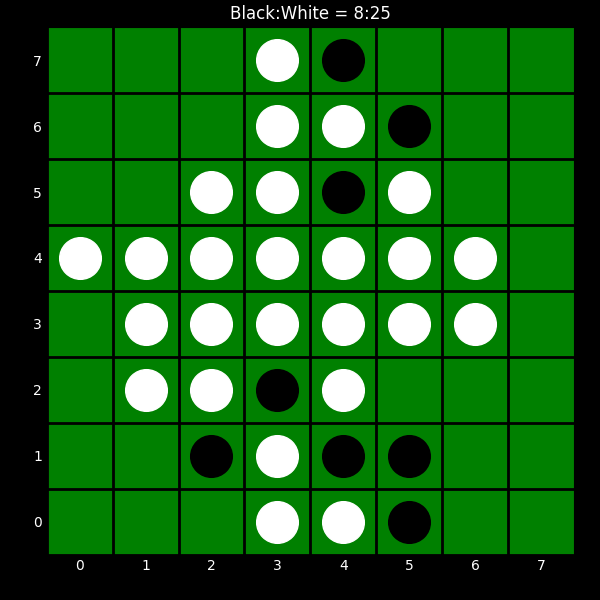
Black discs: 8
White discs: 25